Question: Given a description of the three-view drawing of a solid figure, find the maximum number of small cubes that the solid figure can be composed of when the three-view constraints are met.
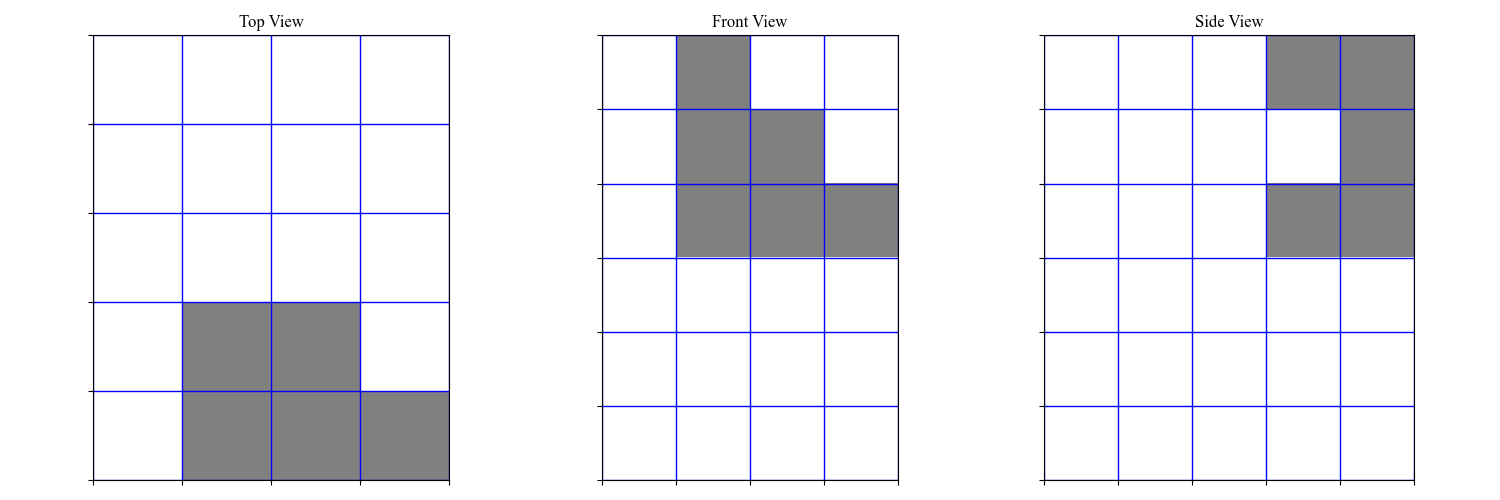
Answer: 9